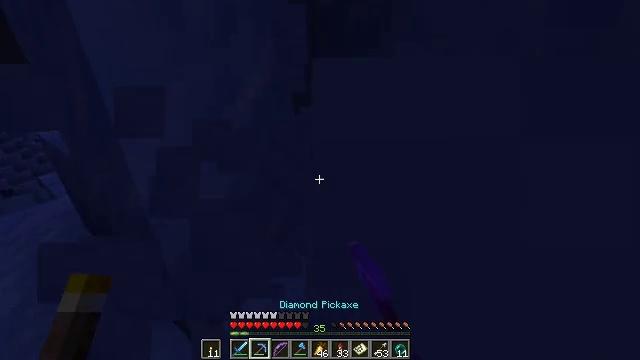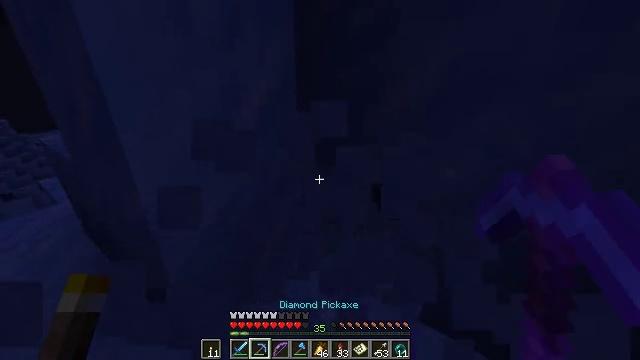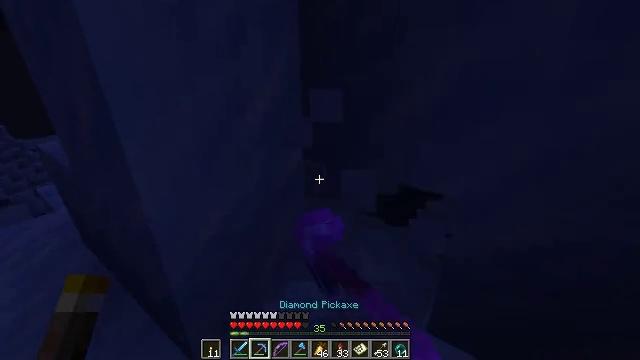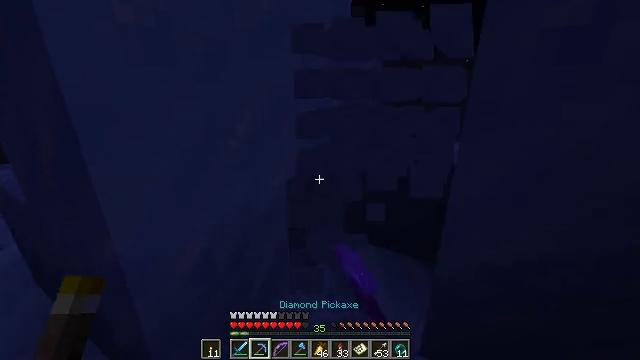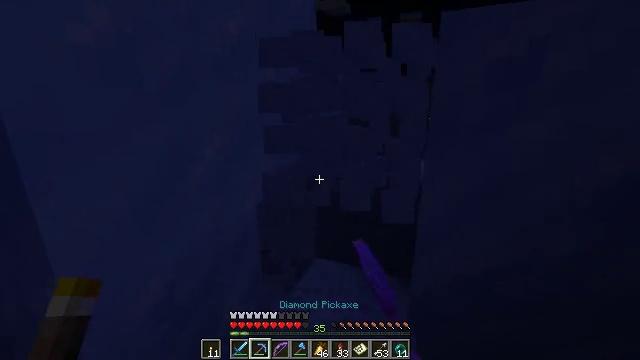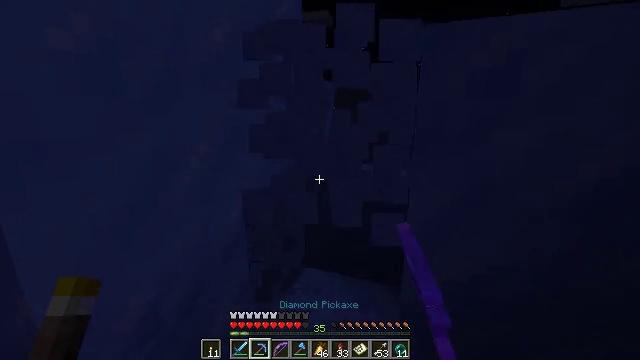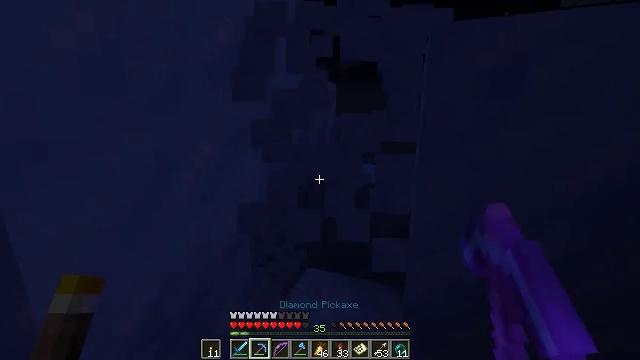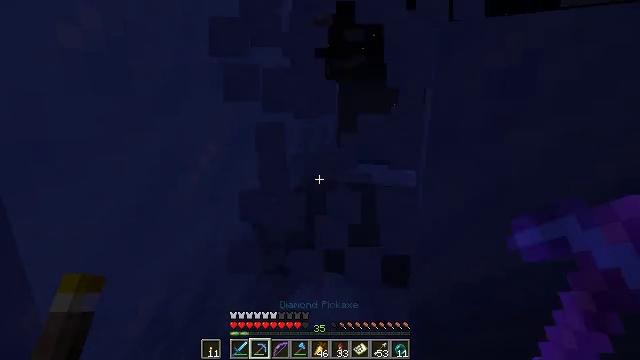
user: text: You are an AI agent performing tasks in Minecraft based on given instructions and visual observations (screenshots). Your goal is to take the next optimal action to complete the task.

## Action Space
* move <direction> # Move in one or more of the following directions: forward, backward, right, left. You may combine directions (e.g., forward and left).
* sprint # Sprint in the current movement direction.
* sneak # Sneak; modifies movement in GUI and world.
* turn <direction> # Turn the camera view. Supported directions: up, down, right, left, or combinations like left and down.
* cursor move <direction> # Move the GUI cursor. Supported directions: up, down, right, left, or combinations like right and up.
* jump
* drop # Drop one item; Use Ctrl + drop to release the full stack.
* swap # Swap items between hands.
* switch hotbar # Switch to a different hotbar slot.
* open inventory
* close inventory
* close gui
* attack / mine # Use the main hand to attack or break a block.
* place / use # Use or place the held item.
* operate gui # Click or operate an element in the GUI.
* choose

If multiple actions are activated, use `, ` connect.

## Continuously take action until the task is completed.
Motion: motion action
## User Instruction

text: Harvest packed ice from cold regions.
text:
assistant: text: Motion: attack / mine
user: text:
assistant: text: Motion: turn up, attack / mine
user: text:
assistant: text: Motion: turn right and up, attack / mine
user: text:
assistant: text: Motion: turn right and up
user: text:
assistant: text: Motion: turn right and up
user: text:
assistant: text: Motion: no_op
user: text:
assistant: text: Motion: no_op
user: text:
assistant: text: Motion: no_op